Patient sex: F
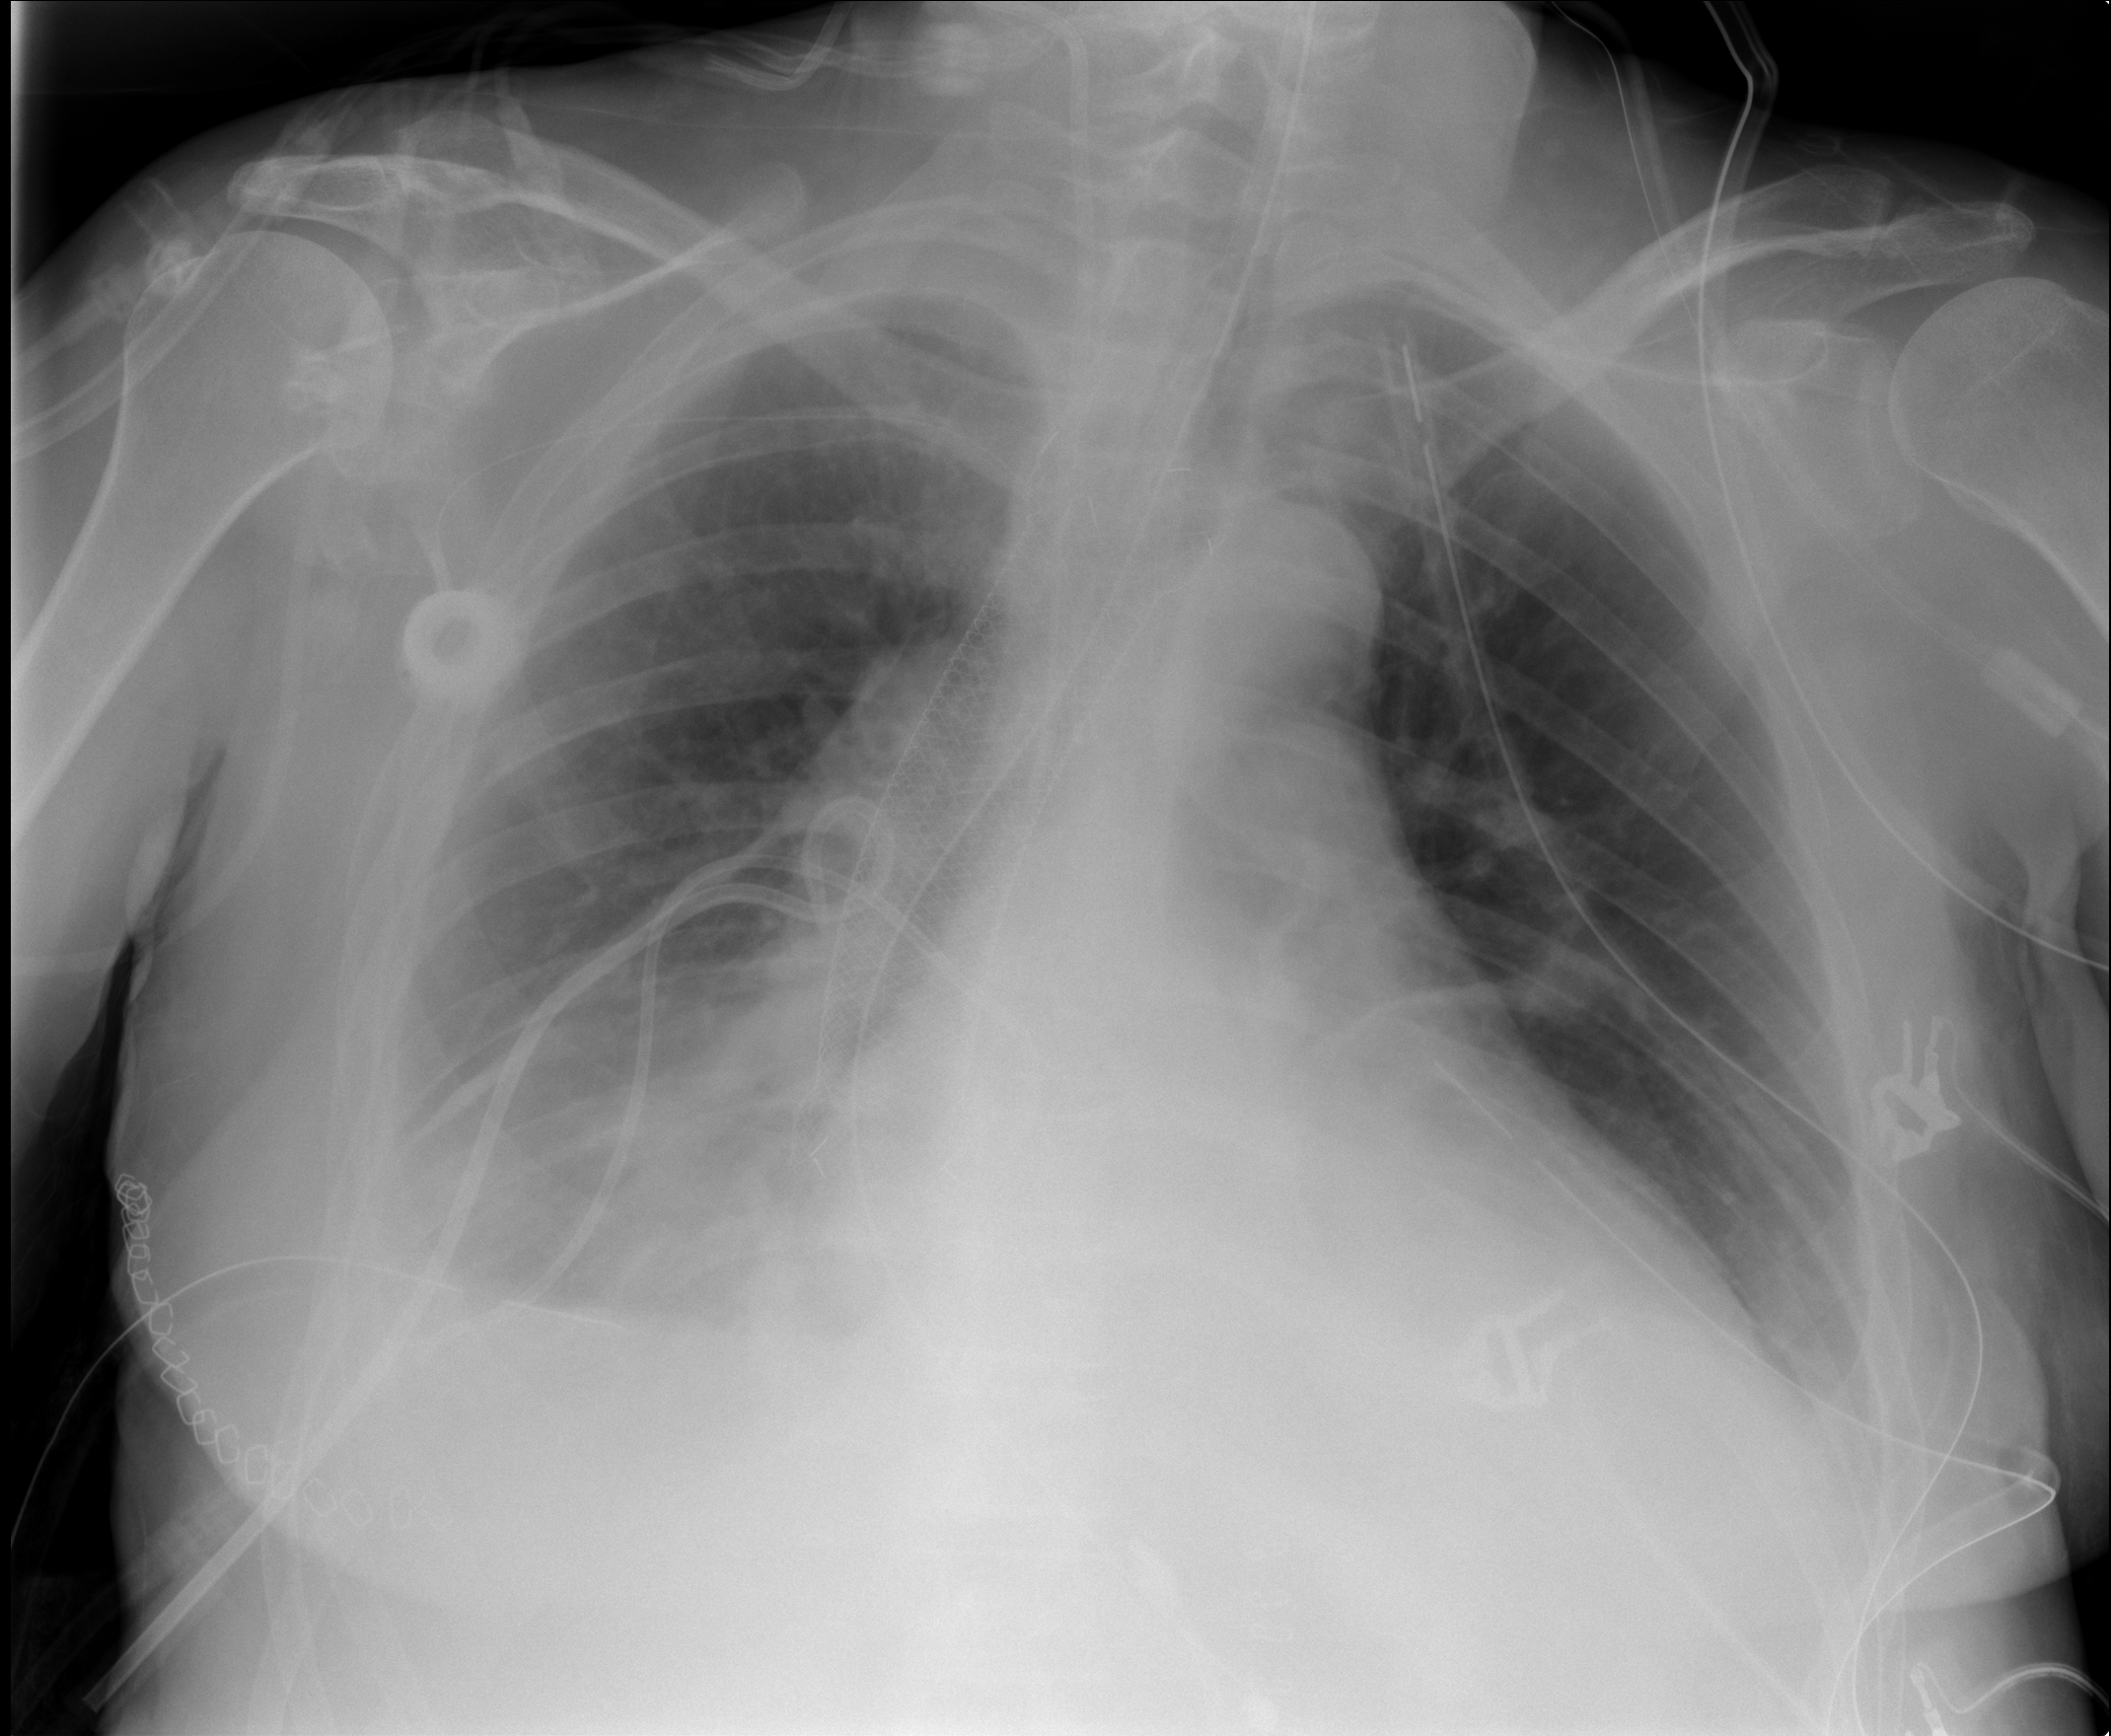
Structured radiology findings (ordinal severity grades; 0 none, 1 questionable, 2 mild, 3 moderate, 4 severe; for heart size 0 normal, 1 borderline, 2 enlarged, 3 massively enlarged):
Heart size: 2
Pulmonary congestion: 0
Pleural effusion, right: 2
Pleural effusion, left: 2
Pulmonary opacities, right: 2
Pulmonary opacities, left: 0
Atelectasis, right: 2
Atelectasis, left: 2